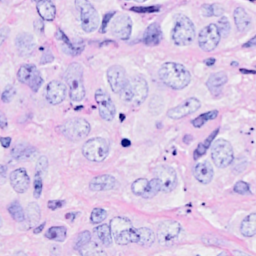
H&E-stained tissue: Breast